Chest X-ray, AP view. Patient: 53 years old, sex F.
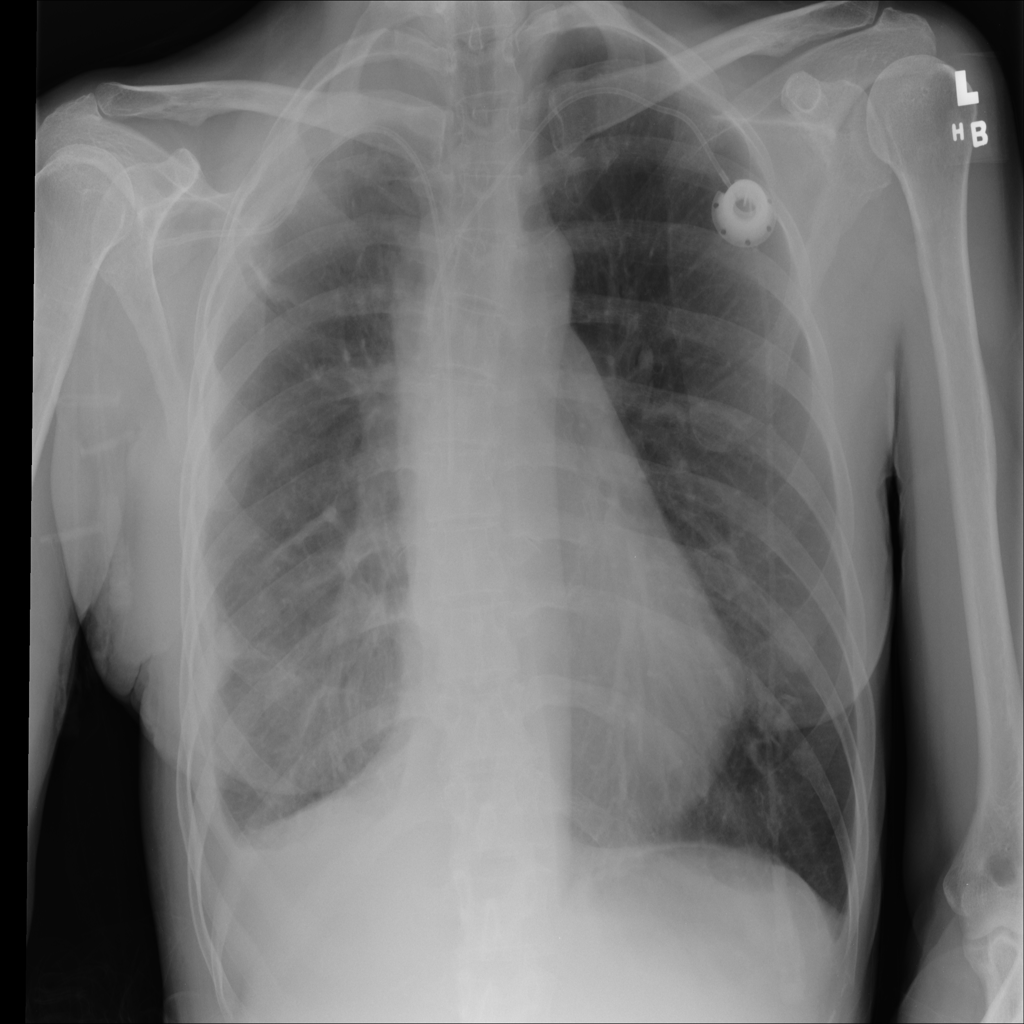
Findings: Infiltration, Mass, Pleural_Thickening